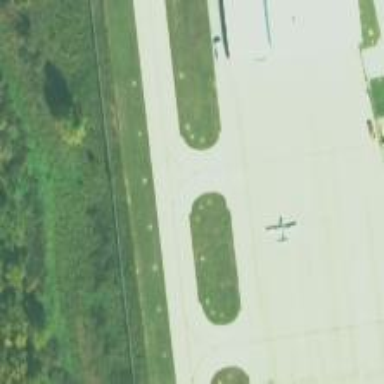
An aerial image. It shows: Image of taxiway at airport.